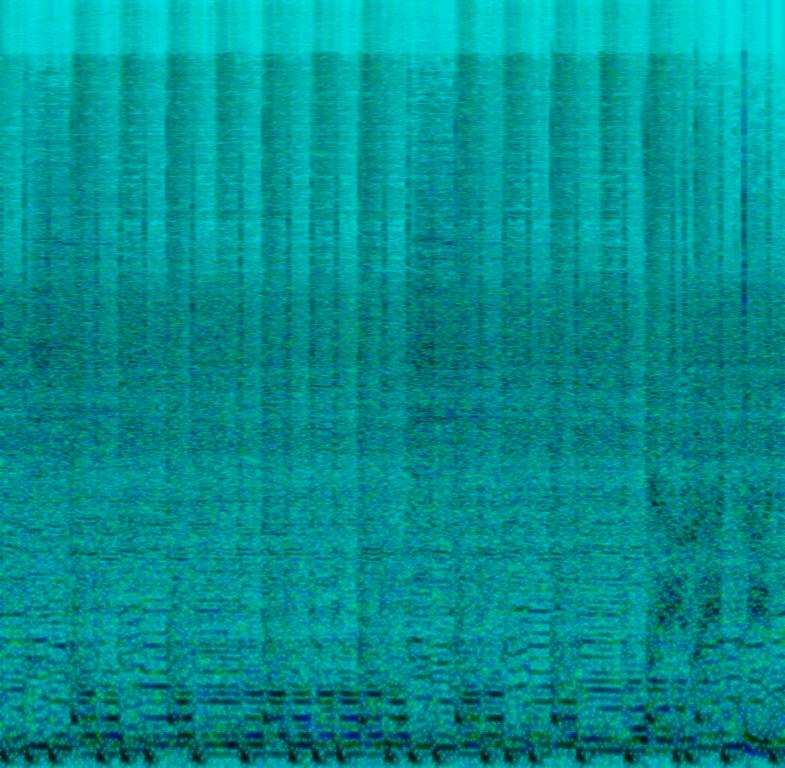
The heavy metal music features a guttural male voice. The sound is aggressive and energetic. The background has a dark tonality that contrasts the heavily distorted guitars that strum chords. An aggressive drum kit plays a common heavy metal beat in the background. This is a song you could hear at a monster truck show.